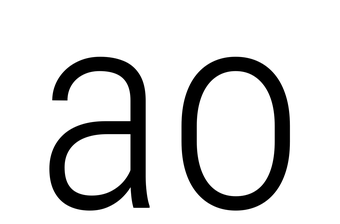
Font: Roboto_Condensed_Light